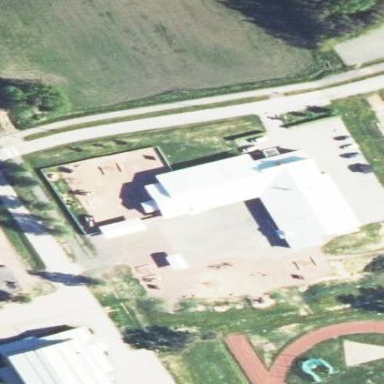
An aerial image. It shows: School building.